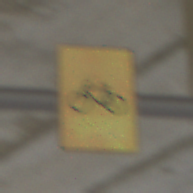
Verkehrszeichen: RadverkehrOhnePfeilsymbol
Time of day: MorningAfternoon
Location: Roofed (Suburban)
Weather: PartlyCloudy
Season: Winter
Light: Natural